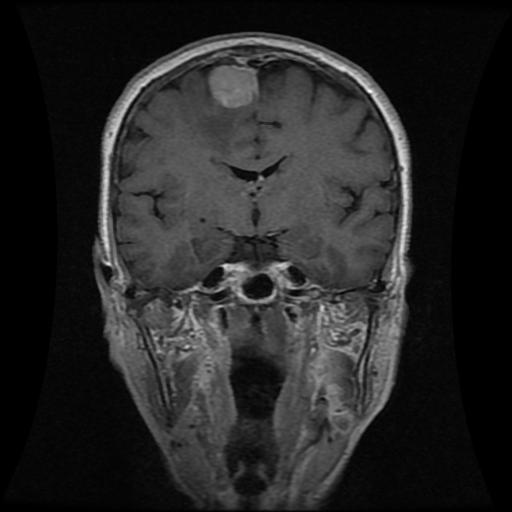
Label: meningioma